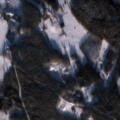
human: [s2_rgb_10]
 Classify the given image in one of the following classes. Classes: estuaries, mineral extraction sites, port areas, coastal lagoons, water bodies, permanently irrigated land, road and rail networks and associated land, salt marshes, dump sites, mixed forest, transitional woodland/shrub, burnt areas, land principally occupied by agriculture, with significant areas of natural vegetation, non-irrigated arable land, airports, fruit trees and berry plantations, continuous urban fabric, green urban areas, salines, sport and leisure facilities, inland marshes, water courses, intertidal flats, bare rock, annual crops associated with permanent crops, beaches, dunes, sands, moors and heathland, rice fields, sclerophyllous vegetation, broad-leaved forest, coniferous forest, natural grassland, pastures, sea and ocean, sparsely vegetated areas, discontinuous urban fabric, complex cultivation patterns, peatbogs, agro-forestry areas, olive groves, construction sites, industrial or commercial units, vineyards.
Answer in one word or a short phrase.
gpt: non-irrigated arable land, land principally occupied by agriculture, with significant areas of natural vegetation, coniferous forest, mixed forest